Question: I am trying to keep track of checkbox state changes by following code but I am not sure if I have to pass any parameter (index) into anonymous function on '$.each(, function(index))'
The reason that I am asking this is the code is functioning the same as the function is either taking or not the 'index' as parameter but when I remove it I am getting this 'object collection, function(Number, Object):Object callback' tooltip on the '$.each()'

'''
$('input:checkbox[name=options]').on('change', function() {
var val = '';
$.each($('input:checkbox[name=options]:checked'), function(index) {
val += $(this).val();
});
switch (val) {
case 'a':
console.log(val);
break;
case 'b':
console.log(val);
break;
case 'c':
console.log(val);
break;
case 'ab':
console.log(val);
break;
case 'ac':
console.log(val);
break;
case 'abc':
console.log(val);
break;
case 'bc':
console.log(val);
break;
}
});
'''
'''
<script src="https://ajax.googleapis.com/ajax/libs/jquery/2.0.3/jquery.min.js"></script>
<input type="checkbox" name="options" value="a" />Red<br/>
<input type="checkbox" name="options" value="b" />Yellow<br/>
<input type="checkbox" name="options" value="c" />Orange<br/>
'''
can you please let me know if this is correct or I should keep the index inside function even when I am nit using it?
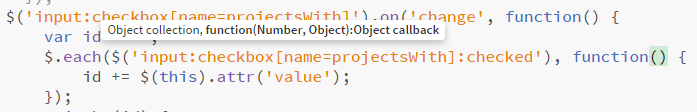
Answer: There are 2 versions of 'each' one is '$.each' the other is '$.fn.each'
Use the '$.fn.each' syntax to iterate elements.
'''
$(selector).each(function(){
//"this" is element
});
'''
The other is typically used to iterate object literals and arrays.
As for which arguments you provide they are essentially optional although to use second you also need first
Reference :
<URL>
<URL>